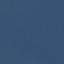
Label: SeaLake